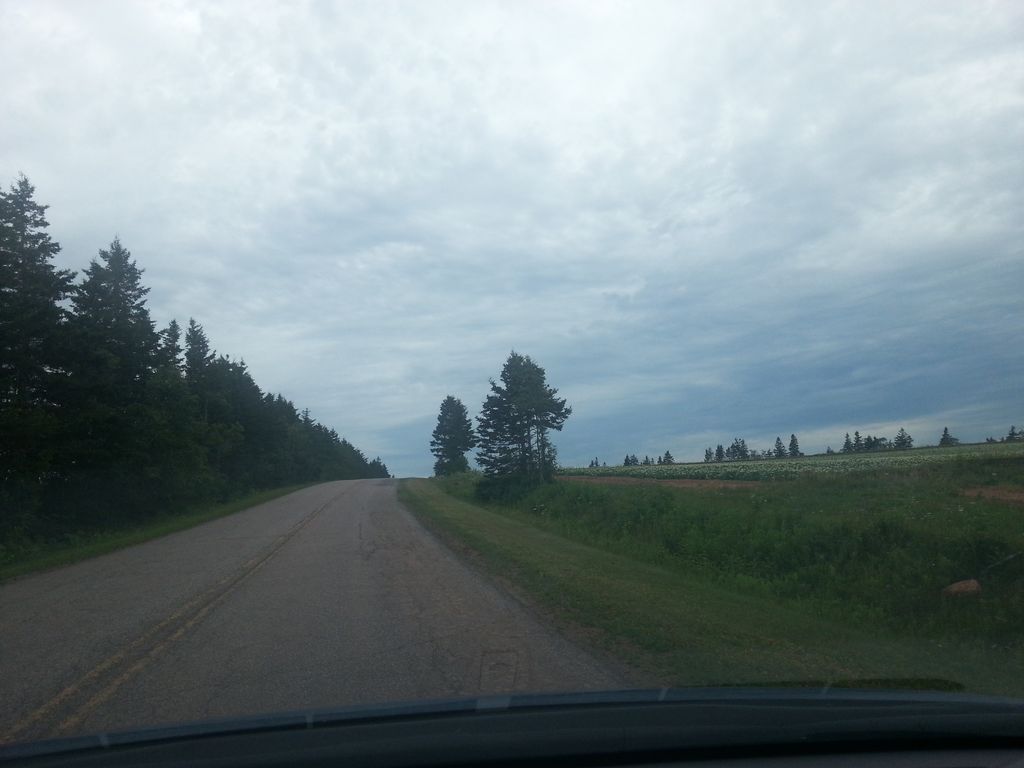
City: charlottetown